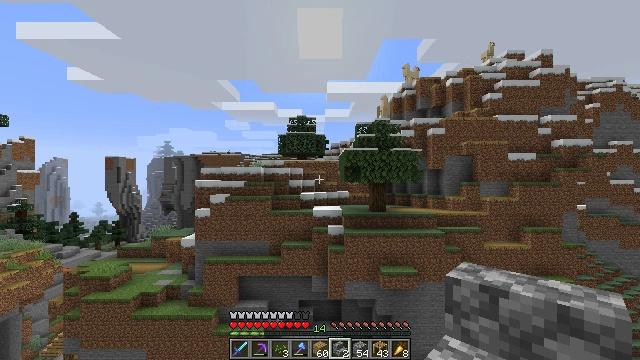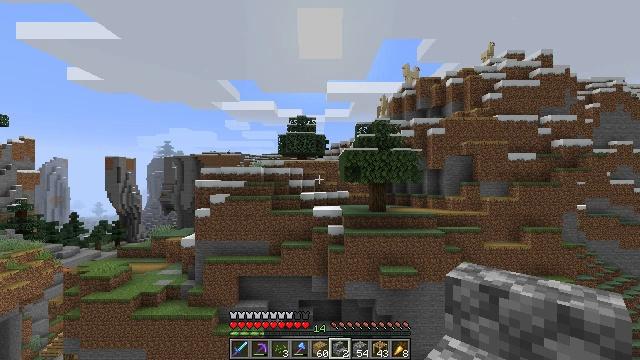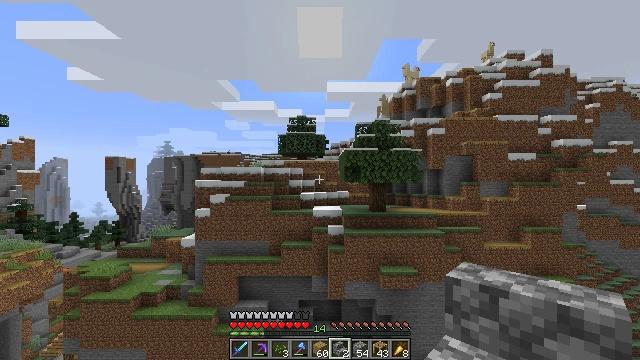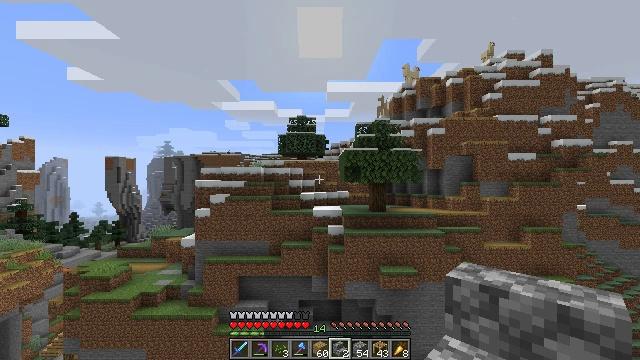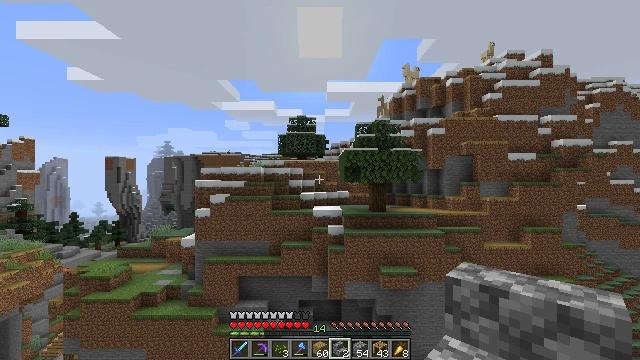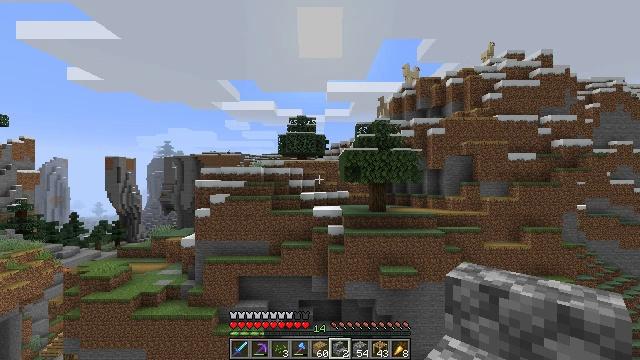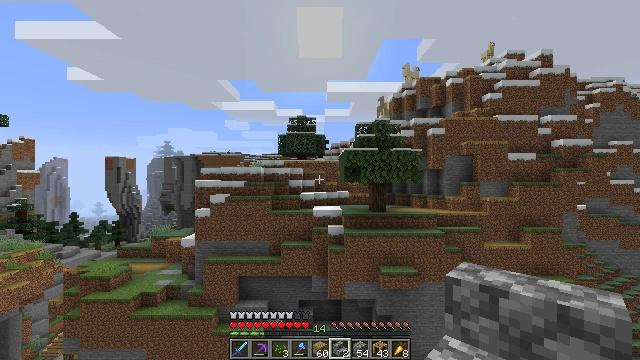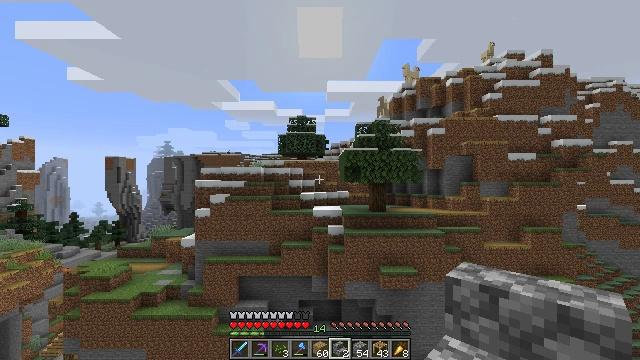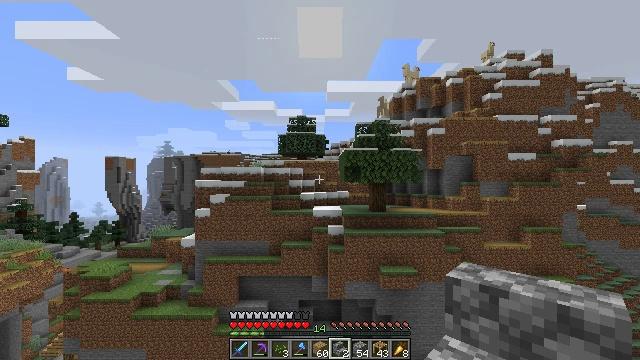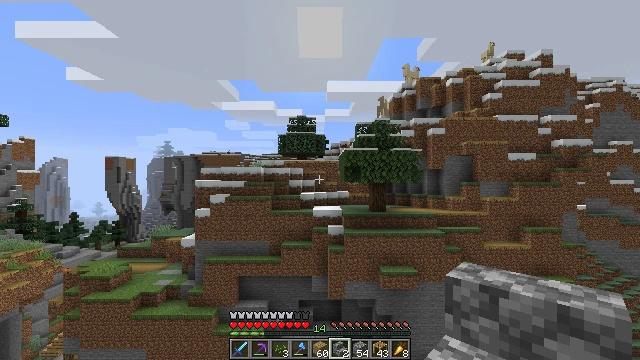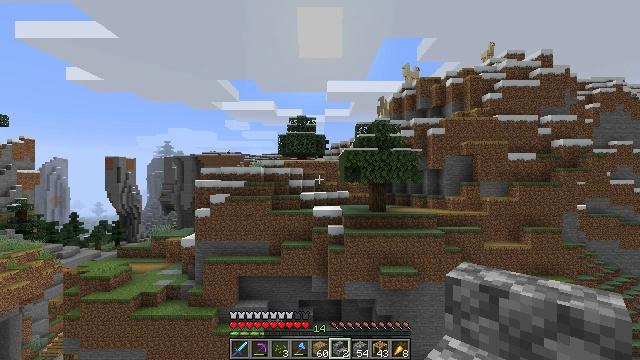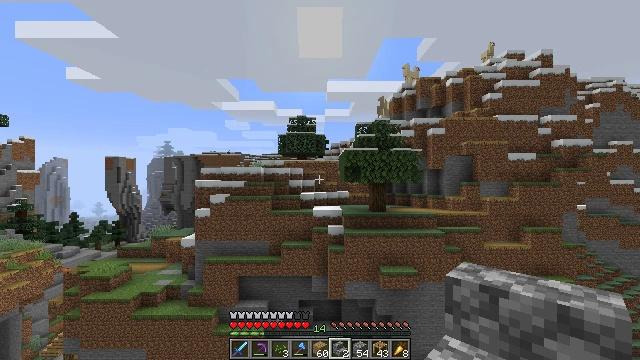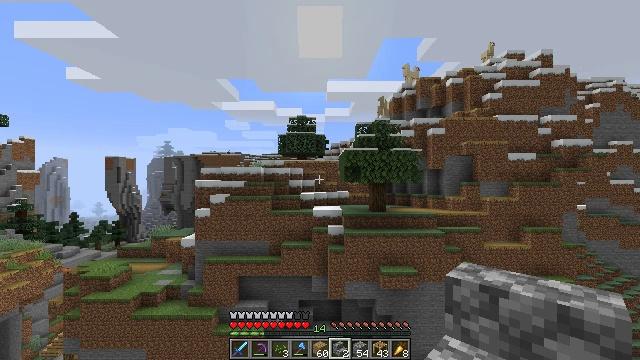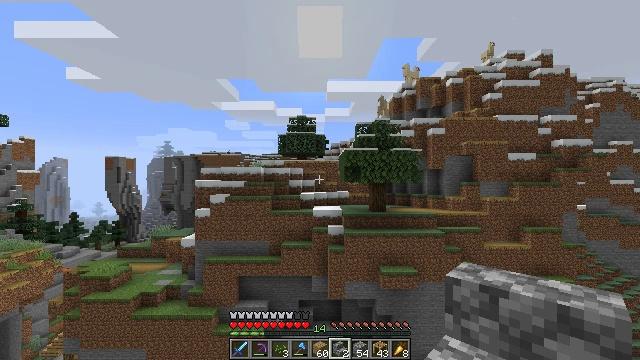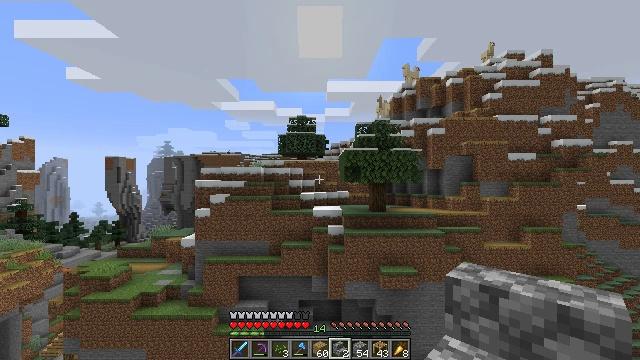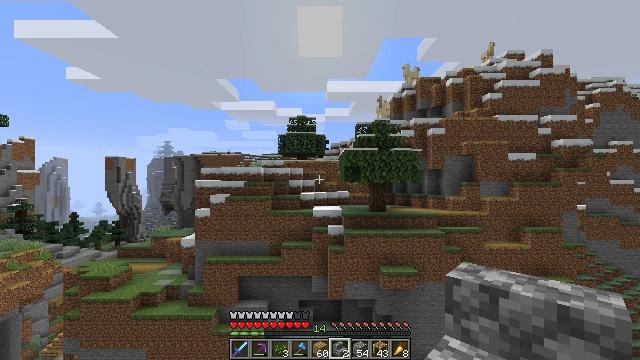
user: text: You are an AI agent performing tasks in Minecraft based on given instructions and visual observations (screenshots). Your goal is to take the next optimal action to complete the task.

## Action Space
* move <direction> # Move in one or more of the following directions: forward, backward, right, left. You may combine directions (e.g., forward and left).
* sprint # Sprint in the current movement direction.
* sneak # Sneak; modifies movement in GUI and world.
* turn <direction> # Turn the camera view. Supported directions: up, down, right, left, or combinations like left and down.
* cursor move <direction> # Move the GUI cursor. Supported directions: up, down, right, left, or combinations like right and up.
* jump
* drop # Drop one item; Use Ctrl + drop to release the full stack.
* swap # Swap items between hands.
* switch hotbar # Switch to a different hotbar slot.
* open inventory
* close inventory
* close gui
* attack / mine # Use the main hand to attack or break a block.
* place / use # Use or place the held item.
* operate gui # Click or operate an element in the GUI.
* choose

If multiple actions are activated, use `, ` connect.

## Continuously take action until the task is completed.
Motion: motion action
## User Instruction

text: Dismantle the scaffolding.
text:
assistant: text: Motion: no_op
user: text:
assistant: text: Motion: no_op
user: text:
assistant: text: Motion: no_op
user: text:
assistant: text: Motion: no_op
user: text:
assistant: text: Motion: no_op
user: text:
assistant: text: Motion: no_op
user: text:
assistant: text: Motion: no_op
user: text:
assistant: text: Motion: no_op
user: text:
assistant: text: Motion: no_op
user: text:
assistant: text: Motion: no_op
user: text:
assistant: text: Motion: no_op
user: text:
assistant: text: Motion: no_op
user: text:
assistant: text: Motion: no_op
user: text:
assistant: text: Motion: no_op
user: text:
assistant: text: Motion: no_op
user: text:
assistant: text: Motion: no_op
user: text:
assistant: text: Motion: no_op
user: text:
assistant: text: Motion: no_op
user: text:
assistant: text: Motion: no_op
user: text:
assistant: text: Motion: no_op
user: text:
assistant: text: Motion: no_op
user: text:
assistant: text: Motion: no_op
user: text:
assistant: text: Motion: no_op
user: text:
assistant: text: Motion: no_op
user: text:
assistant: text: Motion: no_op
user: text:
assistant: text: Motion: no_op
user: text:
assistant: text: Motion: no_op
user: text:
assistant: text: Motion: no_op
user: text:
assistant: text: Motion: no_op
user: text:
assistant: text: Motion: no_op